Question: Consider a fresh install of Visual Studio 2010 Beta 2. In this case, the web-downloader was used, but that's unlikely relevant.
The Visual Studio Command Prompt is missing.

I had expected it to be there, just like 2005 & 2008. The intention is to call 'aspnet_regsql' without having to navigate to its path at 'c:\WINDOWS\Microsoft.NET\FrameworkersionNumber\', or having to add that path to the environment variables. Doing either of those would be quick, but the idea is to be able to reuse the Command Prompt more than once.
:
- - -
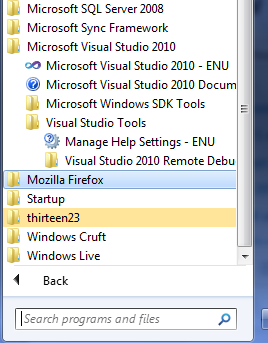
Answer: Did you install C++? If not, that's a known issue in Beta 2 - the prompt shortcut is not being added when C++ is not installed